Question: Suppose that in one excel sheet, I have following data:
'''
Month Activity Expanes
January Office Renovation 8200
Purchasing furniture 2200
Purchasing computer 3830
Contracts 850
Salary 2630
sum 17710
'''
In another excel file I have:

I want to use a formula to compare the budget for January to the expenses for the same month, using the 'IF' function. Can I reference data from one excel file in the other? I have tried, but I can't choose both at the same time, because another excel file is minimized (closed window).
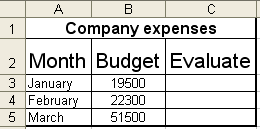
Answer: The answer is Yes, you can. How?
1. Start with only one window of each of the two workbooks that you need open, i.e., close all other Excel files. Do View -> Arrange All -> Vertical. this leaves a view as shown in the fig. Activate the cell that you want to hold the formula (C3 in Sheet1 of wkbk_2.xlsx in the figure). Start typing the formula just as you would normally (=IF(B3> in the fig.). Without typing , click on cell C2 in Sheet1 of wkbk_1.xlsx to activate wkbk_1.xlsx, and click again on the cell to add the reference that you need in the formula (=IF(B3>[wkbk_1.xlsx]Sheet1!$C$2). Keep typing your formula as you would normally. If instead of having the windows redistributed you have both maximized, when you have entered =IF(B3> go to the taskbar in Windows, select the window for wkbk_1.xlsx, and select C2.
2. As described in the comments to your question. What they suggest is that you manually enter what the method described above does for you.